Question:
I need to get all the users count from superuser and list those in a table view with there details.
Is there a code to directly get the count of documents inside a collection, other than using functions inside firebase console.
Or a Simple Query to traverse through the documents!
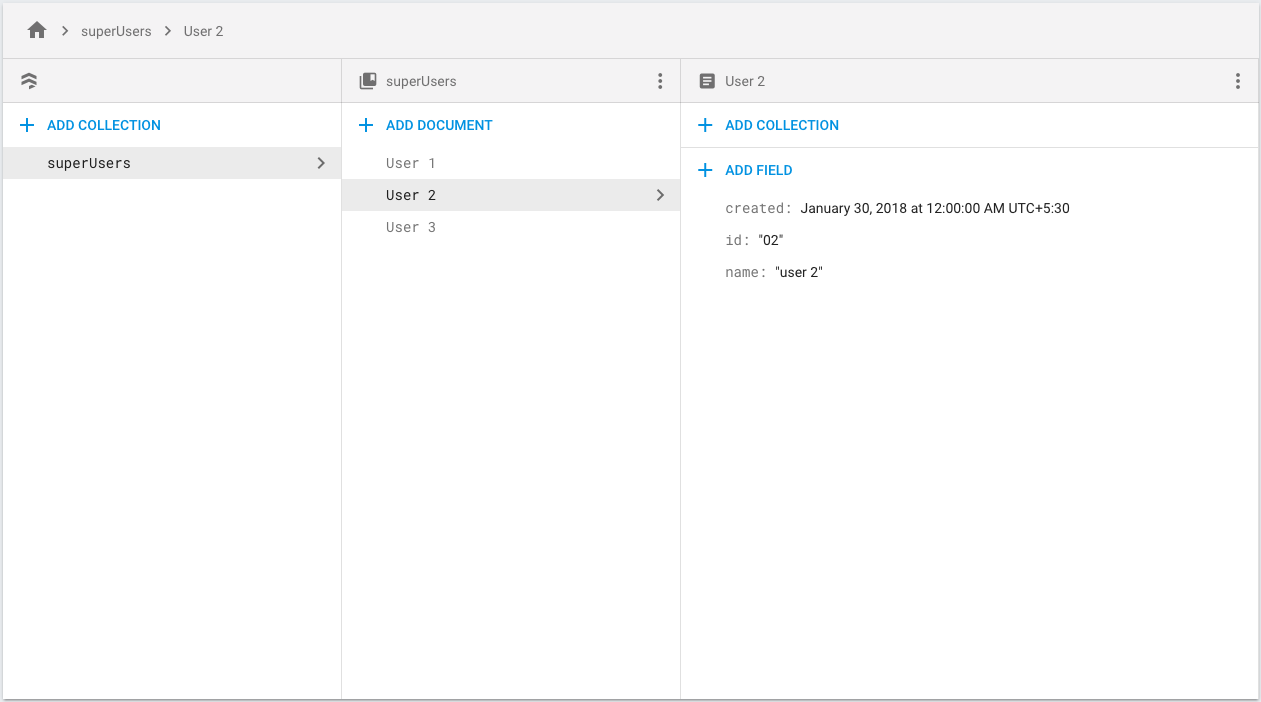
Answer: this will collect all the document for a collection and print them
'''
db.collection("superUsers").getDocuments()
{
(querySnapshot, err) in
if let err = err
{
print("Error getting documents: \(err)");
}
else
{
var count = 0
for document in querySnapshot!.documents {
count += 1
print("\(document.documentID) => \(document.data())");
}
print("Count = \(count)");
}
}
'''